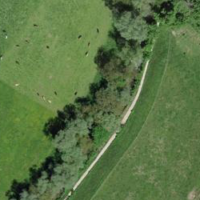
EUNIS habitat code: 24
Species observed at this site:
Calopteryx virgo